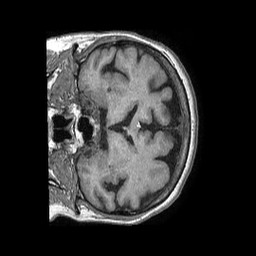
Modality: T1w
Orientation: coronal
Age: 75
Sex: female
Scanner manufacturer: philips
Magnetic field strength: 1.5 T
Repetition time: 0.00781 s
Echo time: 0.003568 s